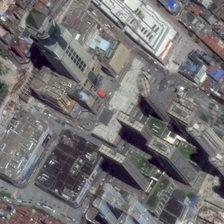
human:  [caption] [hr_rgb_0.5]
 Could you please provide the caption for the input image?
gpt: tall trees were planted around many buildings .

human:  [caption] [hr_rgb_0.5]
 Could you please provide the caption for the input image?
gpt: a large number of tall buildings have been built in this area .

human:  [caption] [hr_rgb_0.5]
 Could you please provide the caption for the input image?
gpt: a large number of tall buildings have been built in this area .

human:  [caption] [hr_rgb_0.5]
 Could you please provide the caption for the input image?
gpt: tall trees were planted around many buildings .

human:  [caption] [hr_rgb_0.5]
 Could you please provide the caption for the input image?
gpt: a large number of tall buildings have been built in this area .